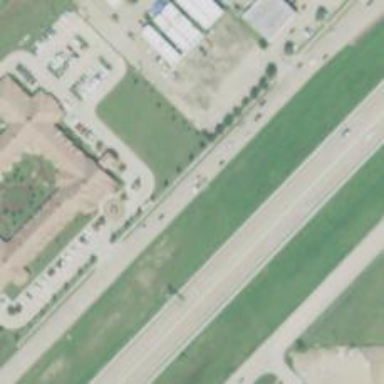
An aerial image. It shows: Secondary road with frontage road alongside.